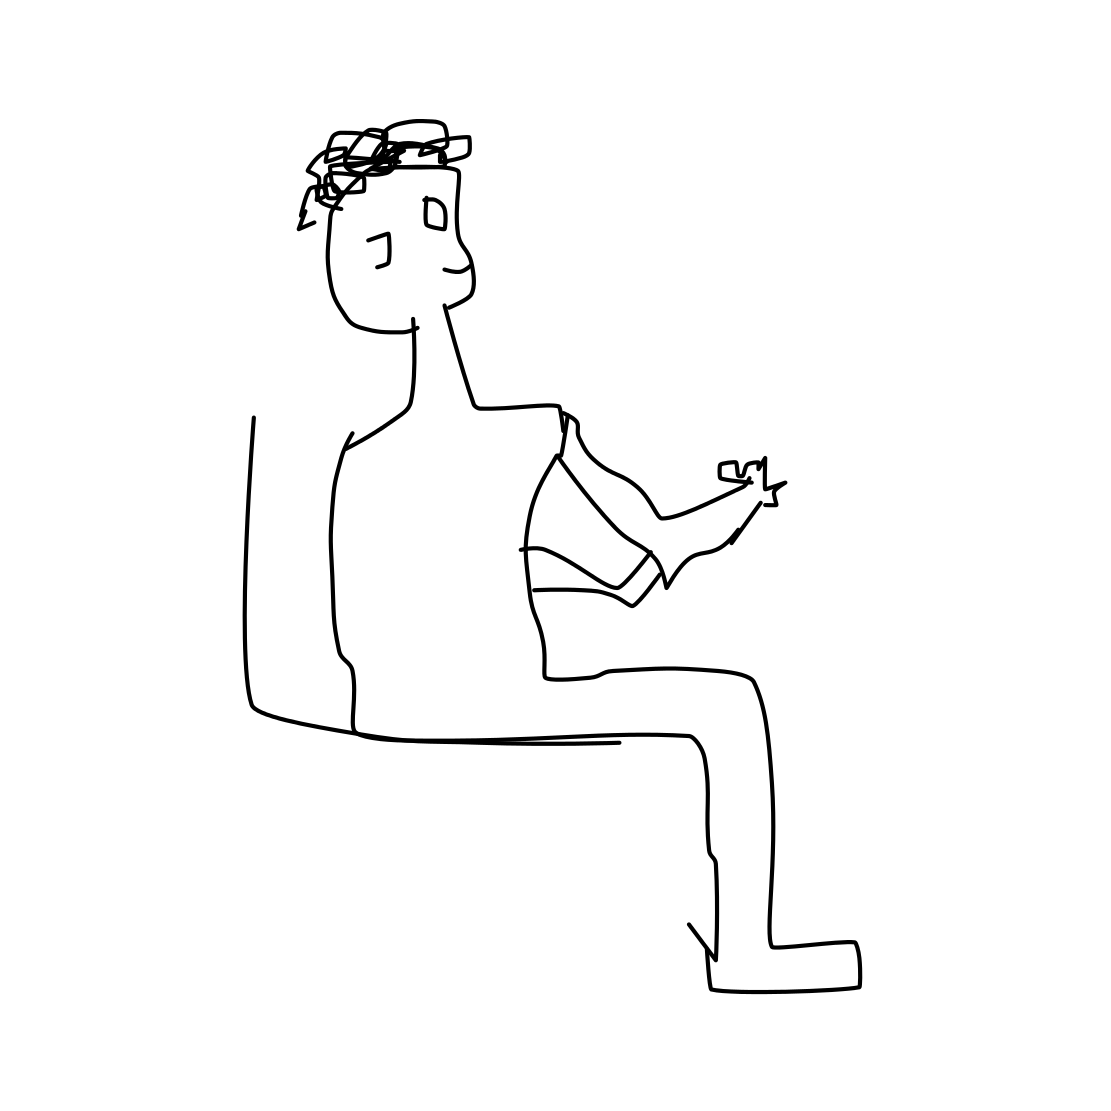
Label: person sitting